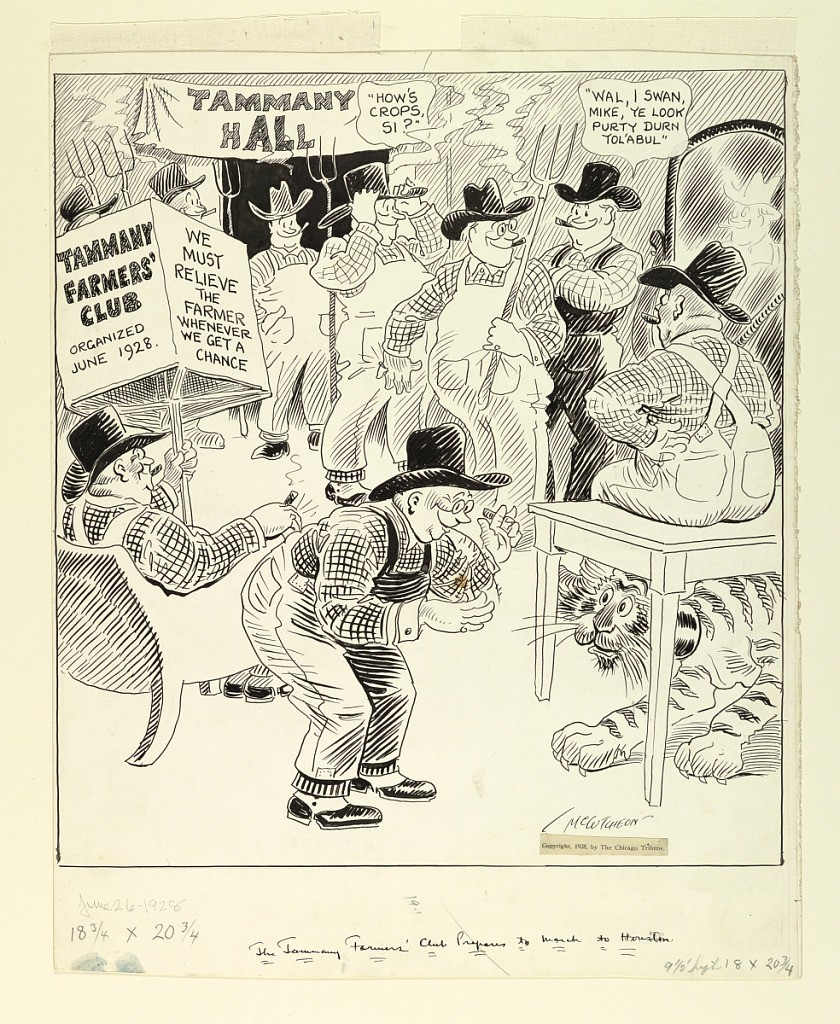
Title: The Tammany Farmers' Club Prepares to March to Houston
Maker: John Tinney McCutcheon, American, 1870–1949
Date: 1896
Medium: Pen and black ink, graphite on illustration board
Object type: Drawing
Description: Cartoon for The Chicago Tribune on June 26, 1928. The Tammany farmers are gathered in a room, with their tiger hiding under the table, attempting to be coaxed out by one member.